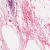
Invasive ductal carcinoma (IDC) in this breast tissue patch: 0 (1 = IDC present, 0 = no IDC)